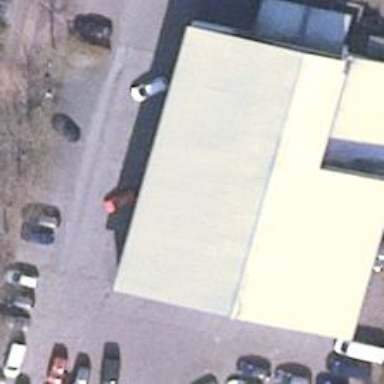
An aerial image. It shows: Shop that sells cars.